Group 1:
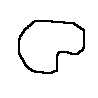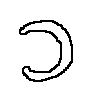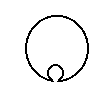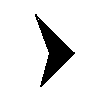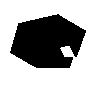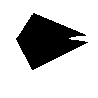
Group 2:
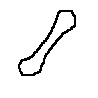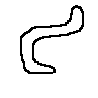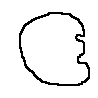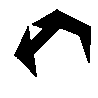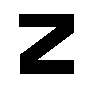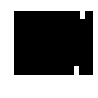
Rule separating the two groups: One concavity vs. two concavities.
Concepts: 1, 2, indentation, notch, number, one, two
Author: Harry E. Foundalis